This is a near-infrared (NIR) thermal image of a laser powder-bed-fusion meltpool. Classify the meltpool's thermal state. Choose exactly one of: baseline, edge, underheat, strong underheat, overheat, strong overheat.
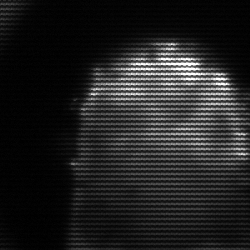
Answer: strong underheat